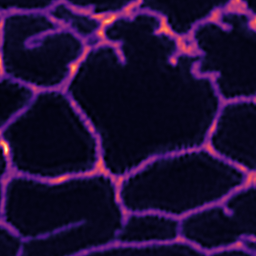
Label: Super-resolution ER image